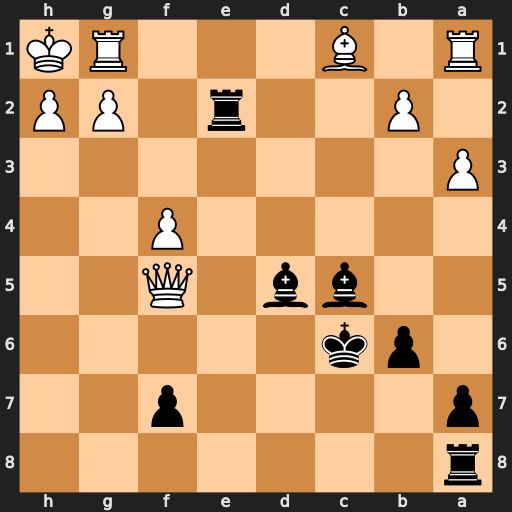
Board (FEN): r7/p4p2/1pk5/2bb1Q2/5P2/P7/1P2r1PP/R1B3RK
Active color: b
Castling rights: -
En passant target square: -
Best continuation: Bxg2+ Rxg2 Re1+ Rg1 Rxg1#